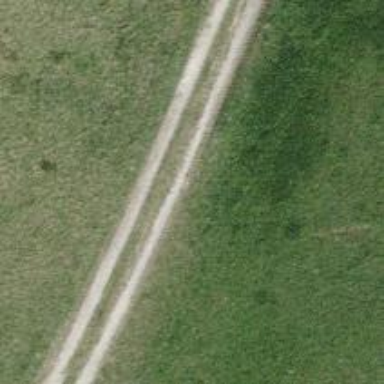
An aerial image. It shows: Gravel track with grade2 tracktype.